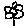
Label: flower